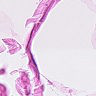
Metastatic tissue present: no